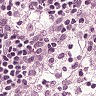
Metastatic tissue present: no